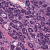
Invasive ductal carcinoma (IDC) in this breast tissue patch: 1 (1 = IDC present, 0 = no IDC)